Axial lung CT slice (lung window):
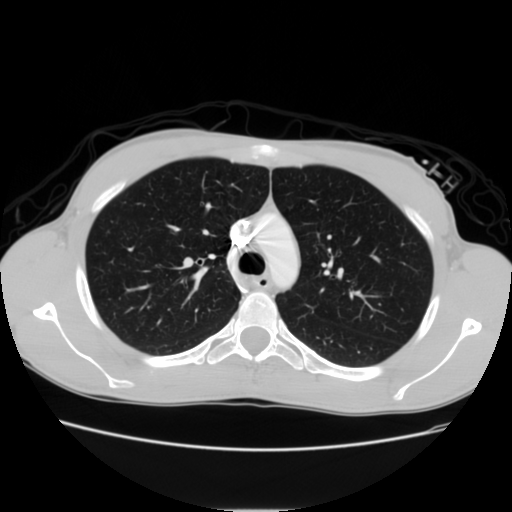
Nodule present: no